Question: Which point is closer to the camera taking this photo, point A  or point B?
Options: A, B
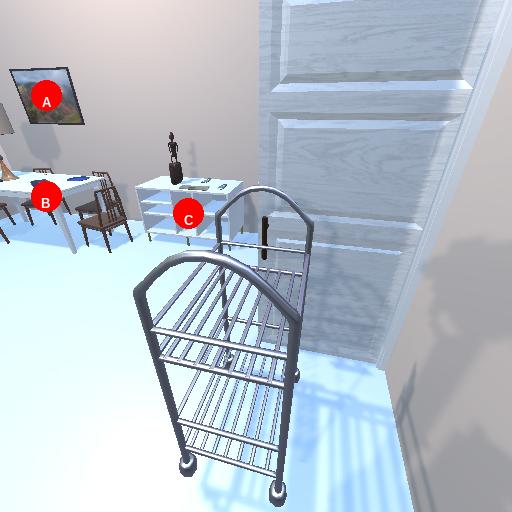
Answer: A